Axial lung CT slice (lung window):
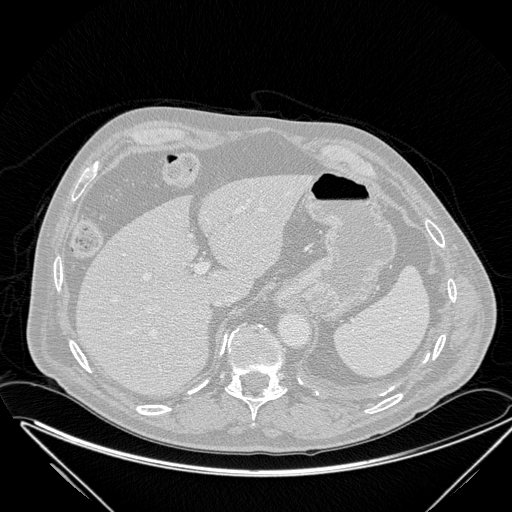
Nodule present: no